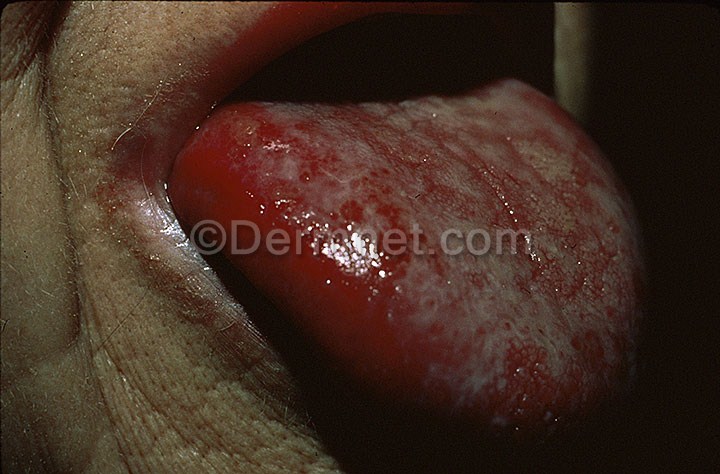
Disease: Psoriasis pictures Lichen Planus and related diseases